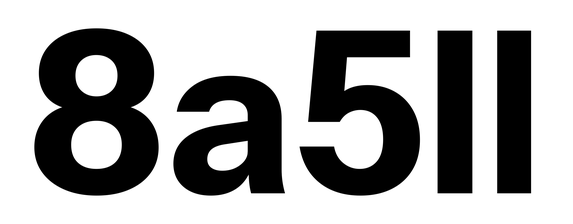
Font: InstrumentSans_Bold